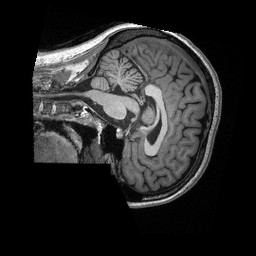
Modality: T1w
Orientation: sagittal
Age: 27
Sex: female
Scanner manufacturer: siemens
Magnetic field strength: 3 T
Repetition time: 2.3 s
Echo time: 0.00308 s